Interaction volume radius: 5 \u00c5
Interaction volume height: 50 \u00c5
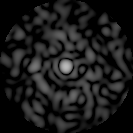
Disorder parameter: 0.8697